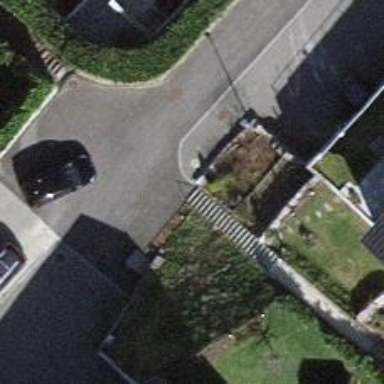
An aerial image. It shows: Set of steps on the road.